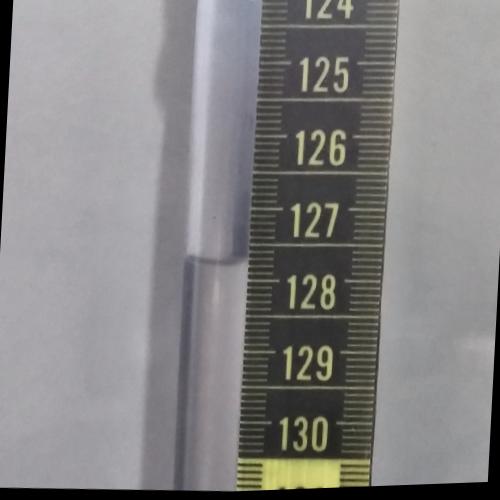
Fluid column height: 127.7 cm